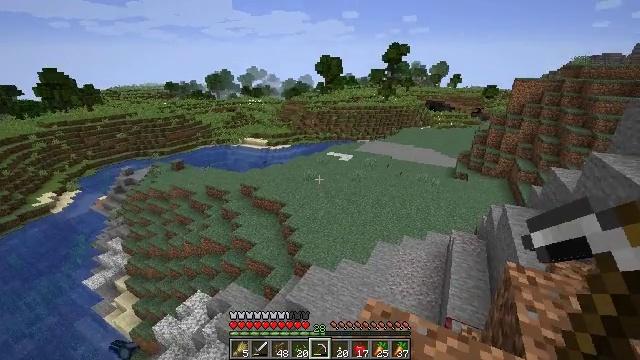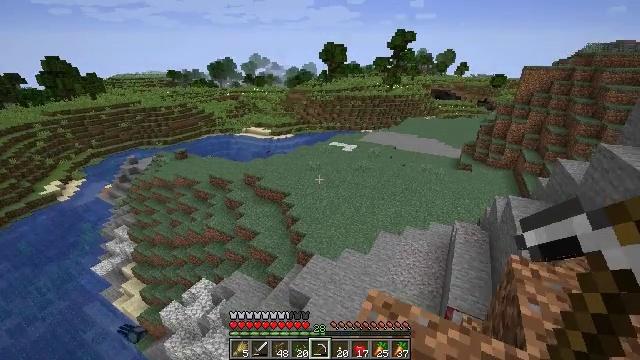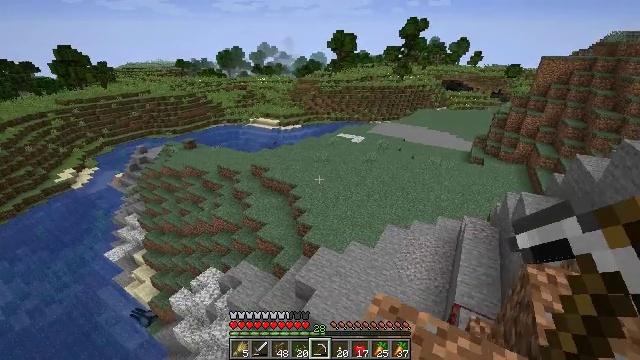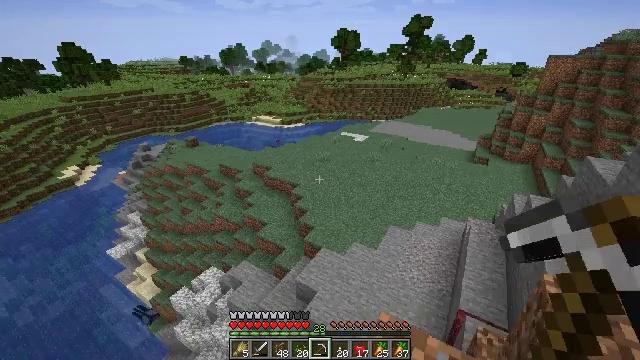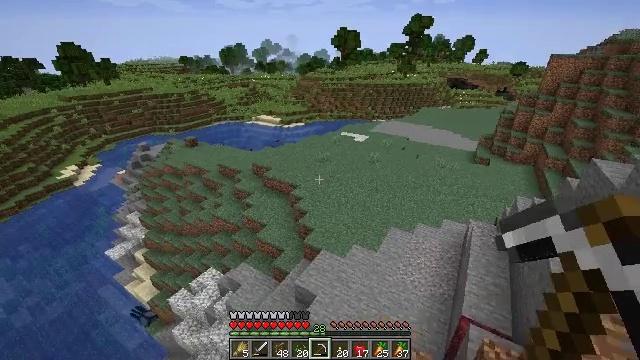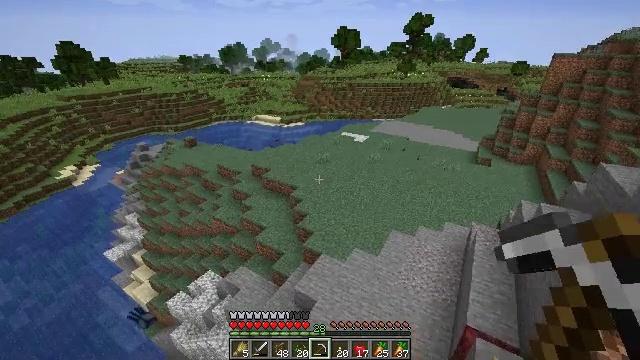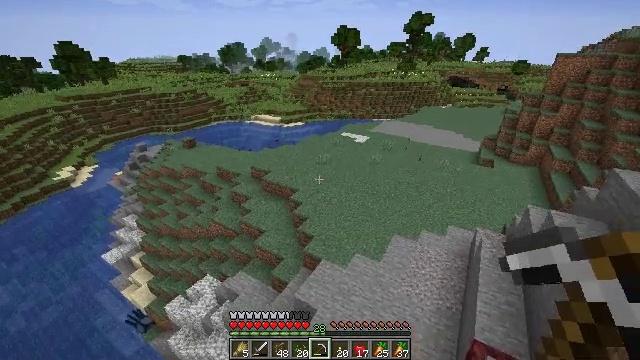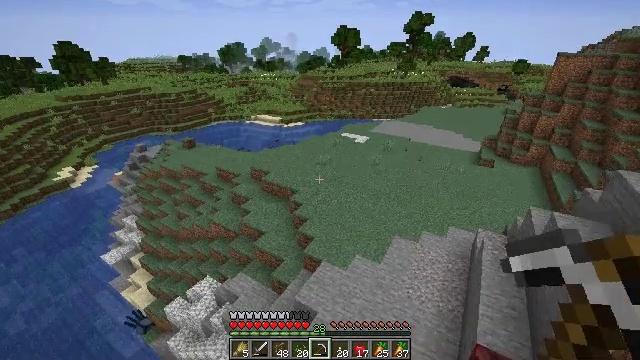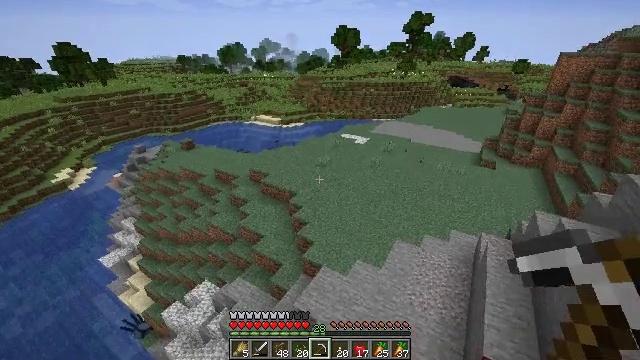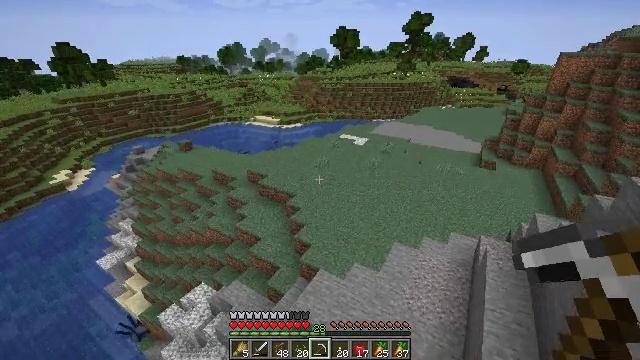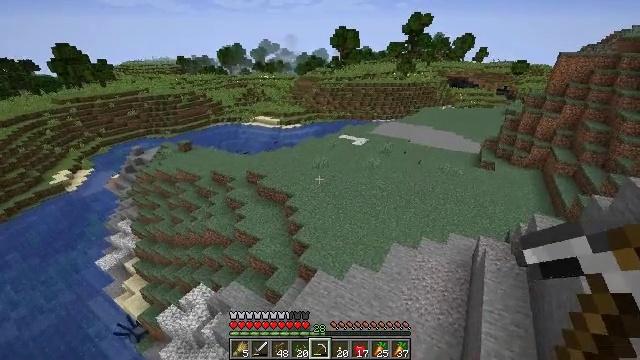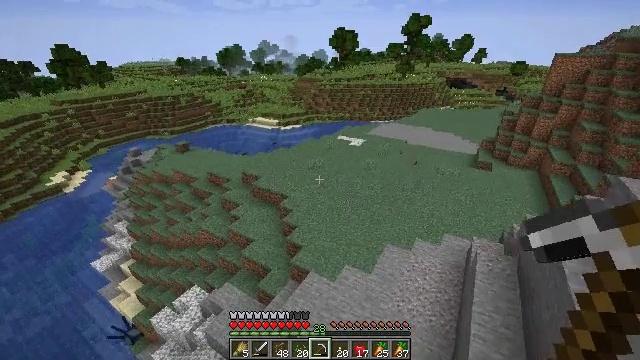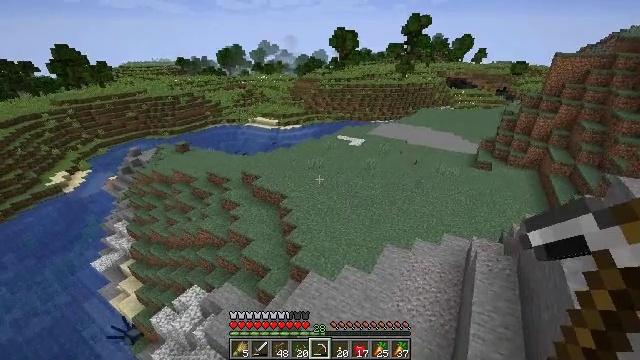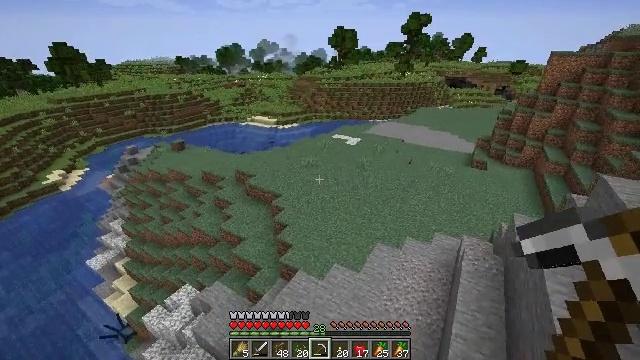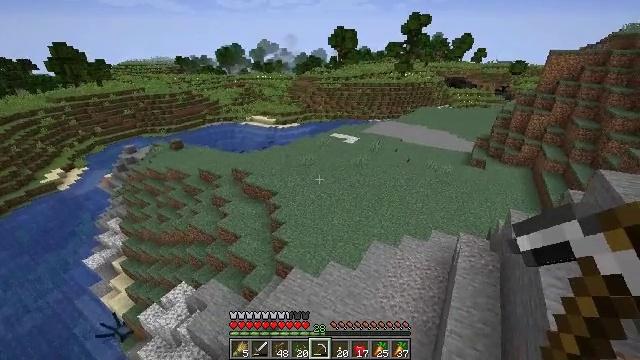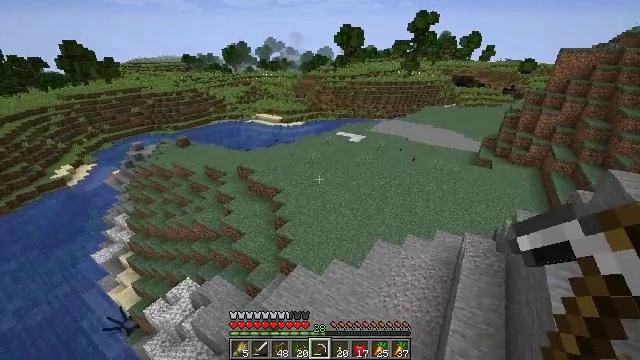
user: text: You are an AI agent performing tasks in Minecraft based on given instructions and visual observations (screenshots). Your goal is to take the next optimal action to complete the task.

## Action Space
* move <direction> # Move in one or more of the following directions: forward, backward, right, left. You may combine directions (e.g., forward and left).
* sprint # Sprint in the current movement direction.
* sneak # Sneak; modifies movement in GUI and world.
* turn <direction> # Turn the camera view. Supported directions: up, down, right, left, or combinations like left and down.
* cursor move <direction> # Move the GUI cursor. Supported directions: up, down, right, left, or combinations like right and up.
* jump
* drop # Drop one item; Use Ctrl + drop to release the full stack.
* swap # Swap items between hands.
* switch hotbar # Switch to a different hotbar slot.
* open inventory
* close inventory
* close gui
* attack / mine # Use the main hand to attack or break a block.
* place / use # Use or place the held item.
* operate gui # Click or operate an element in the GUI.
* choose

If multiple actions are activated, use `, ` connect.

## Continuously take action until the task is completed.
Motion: motion action
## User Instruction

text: Break the chest to retrieve items inside.
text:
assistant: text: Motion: move forward, turn down
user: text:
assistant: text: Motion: move forward, turn left and down
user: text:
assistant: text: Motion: move forward
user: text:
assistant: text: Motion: move forward
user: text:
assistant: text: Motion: move forward
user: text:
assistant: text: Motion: move forward
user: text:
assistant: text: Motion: move forward
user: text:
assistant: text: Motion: move forward and move right
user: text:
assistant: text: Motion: move right
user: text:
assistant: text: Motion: move right
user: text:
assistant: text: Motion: move right
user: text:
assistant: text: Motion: move right
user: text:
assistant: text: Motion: move right
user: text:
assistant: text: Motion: move right
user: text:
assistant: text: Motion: move right, turn left
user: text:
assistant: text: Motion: move right, turn left
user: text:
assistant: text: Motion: turn left
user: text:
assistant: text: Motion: turn left
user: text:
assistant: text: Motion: turn left
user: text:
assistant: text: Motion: turn left
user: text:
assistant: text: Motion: turn left
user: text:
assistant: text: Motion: turn left
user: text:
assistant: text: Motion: turn left
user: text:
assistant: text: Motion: turn left
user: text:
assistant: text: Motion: turn left
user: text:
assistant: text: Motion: turn left
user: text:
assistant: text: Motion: no_op
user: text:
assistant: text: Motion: no_op
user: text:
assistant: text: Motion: no_op
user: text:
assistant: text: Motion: no_op